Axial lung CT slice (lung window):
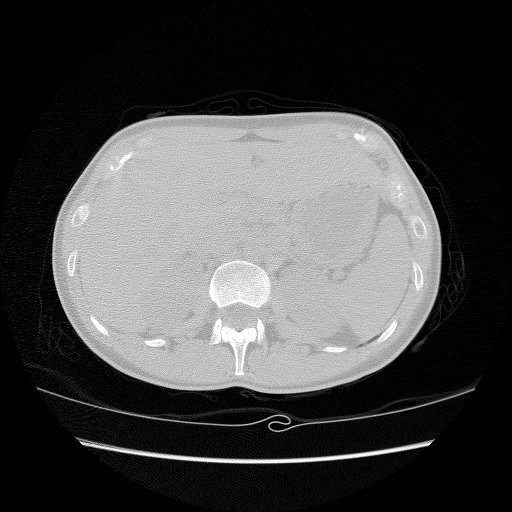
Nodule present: no